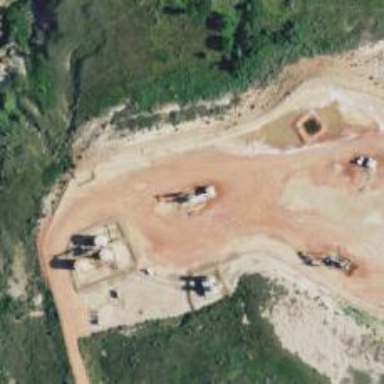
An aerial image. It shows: Petroleum well.